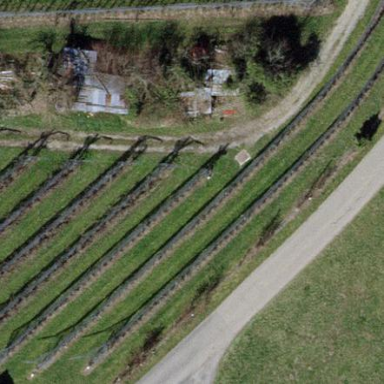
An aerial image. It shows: Beautiful vineyard in the countryside.